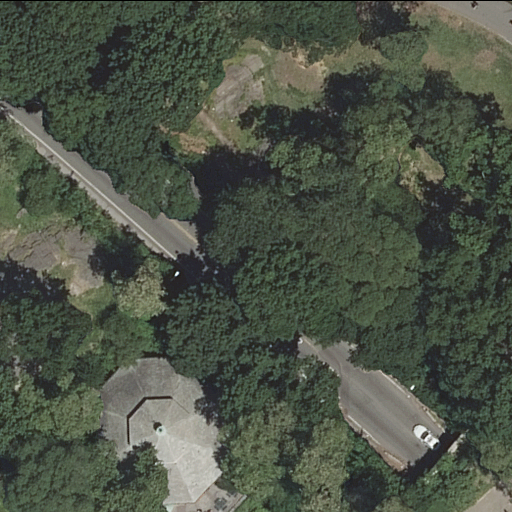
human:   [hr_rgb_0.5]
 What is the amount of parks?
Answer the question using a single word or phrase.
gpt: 2

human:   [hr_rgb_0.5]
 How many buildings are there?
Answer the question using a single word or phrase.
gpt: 1

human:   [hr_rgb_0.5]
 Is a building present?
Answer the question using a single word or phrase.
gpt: yes

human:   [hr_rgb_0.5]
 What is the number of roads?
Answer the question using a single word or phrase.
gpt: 5

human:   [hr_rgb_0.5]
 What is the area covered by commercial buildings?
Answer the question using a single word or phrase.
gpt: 0m2

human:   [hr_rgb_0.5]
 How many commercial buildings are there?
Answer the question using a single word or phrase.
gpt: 0

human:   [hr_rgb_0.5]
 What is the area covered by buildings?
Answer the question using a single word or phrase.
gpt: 696m2

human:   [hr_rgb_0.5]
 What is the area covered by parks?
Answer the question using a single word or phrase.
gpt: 11321m2

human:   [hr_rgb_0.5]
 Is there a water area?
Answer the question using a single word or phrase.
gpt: no

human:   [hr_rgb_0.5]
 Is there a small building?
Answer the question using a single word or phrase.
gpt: no

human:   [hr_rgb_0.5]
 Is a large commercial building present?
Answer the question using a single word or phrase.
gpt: no

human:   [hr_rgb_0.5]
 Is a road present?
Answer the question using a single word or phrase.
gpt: yes

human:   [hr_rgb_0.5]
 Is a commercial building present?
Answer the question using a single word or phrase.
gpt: no

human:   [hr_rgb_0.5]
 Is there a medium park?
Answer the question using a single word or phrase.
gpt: no

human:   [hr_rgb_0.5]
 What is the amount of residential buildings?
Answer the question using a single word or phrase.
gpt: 1

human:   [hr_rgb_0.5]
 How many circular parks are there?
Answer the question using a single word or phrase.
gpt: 1

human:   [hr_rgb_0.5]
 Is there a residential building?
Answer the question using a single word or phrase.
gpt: yes

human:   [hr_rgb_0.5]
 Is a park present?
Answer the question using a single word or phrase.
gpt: yes

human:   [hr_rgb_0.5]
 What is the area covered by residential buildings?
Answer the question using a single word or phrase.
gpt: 696m2

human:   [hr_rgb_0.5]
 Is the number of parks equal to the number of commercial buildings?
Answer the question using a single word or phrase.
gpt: no

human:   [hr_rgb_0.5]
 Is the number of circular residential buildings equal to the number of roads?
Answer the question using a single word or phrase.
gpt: no

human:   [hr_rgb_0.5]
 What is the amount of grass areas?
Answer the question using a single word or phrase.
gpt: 1

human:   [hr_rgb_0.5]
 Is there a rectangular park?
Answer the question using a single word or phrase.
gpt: yes

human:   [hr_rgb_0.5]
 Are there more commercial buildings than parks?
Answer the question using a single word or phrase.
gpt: no

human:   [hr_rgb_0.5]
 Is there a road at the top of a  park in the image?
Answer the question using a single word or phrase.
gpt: yes

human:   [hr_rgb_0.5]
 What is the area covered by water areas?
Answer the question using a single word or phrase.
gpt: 0m2

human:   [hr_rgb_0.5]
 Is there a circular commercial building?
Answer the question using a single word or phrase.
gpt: no

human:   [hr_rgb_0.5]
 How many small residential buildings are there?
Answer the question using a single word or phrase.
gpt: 0

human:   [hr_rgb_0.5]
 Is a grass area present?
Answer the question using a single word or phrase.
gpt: yes

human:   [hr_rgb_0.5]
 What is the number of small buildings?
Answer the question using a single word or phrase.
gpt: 0

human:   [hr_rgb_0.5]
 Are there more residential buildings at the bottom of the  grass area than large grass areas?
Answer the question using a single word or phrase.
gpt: yes

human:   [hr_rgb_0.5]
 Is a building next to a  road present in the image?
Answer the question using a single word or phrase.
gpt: yes

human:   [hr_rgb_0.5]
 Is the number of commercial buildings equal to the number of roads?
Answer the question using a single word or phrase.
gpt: no

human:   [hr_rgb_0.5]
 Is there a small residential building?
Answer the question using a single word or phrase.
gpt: no

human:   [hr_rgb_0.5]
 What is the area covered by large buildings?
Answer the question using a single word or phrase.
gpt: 696m2

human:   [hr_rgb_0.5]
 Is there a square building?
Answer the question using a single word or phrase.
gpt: yes

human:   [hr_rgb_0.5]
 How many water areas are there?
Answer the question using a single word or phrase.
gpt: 0

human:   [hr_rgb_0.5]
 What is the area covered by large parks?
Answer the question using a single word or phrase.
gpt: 11321m2

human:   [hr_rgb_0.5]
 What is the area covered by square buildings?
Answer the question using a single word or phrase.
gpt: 696m2

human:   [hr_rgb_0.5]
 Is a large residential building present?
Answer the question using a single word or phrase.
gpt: yes

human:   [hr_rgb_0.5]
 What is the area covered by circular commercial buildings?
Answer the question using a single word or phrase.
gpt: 0m2

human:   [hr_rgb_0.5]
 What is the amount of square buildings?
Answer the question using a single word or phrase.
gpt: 1

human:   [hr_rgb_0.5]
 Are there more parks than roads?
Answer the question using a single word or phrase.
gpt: no

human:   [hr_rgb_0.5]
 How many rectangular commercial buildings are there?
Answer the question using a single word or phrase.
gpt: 0

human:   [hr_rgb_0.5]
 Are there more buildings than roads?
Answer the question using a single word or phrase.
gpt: no

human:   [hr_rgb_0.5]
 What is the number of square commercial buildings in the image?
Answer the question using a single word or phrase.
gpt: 0

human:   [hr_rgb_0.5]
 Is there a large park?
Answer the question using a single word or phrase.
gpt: yes

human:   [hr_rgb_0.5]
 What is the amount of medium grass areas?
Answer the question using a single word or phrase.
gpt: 0

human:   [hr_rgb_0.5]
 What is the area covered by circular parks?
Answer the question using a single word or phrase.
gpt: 696m2

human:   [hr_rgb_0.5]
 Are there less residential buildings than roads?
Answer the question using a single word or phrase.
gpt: yes

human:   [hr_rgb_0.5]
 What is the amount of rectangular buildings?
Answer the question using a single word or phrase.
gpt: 1

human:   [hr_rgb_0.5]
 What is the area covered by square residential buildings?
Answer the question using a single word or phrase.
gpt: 696m2

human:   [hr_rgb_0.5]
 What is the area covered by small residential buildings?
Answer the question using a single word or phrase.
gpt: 0m2

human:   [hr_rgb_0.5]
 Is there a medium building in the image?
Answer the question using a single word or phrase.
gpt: no

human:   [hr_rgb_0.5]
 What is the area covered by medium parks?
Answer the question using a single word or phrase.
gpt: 0m2

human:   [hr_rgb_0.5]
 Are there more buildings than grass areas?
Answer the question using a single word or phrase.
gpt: no

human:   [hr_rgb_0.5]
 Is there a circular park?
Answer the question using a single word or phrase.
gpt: yes

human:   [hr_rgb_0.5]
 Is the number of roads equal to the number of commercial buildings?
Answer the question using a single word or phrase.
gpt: no

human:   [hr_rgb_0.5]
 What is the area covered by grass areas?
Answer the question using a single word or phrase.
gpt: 0m2

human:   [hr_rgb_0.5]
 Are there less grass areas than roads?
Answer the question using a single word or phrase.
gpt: yes

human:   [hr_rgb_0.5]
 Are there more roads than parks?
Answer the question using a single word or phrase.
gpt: yes

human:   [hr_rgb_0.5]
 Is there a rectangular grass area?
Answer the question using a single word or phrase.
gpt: yes

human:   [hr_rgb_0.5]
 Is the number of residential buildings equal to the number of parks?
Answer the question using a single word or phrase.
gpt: no

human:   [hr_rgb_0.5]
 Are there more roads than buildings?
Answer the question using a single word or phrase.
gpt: yes